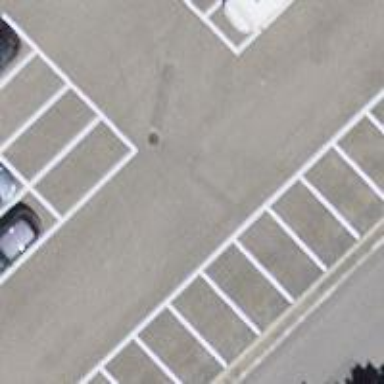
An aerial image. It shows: Asphalt parking aisle road.